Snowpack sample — Loveland Pass, Silver Plume, Colorado, USA (2/11/26, 12:00 PM MST)
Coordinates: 39.663, -105.886
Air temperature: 35 °F
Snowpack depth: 82 cm
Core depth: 10 cm
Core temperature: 15.8 °F
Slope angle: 13°, slope face: 12°
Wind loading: high
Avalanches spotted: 1
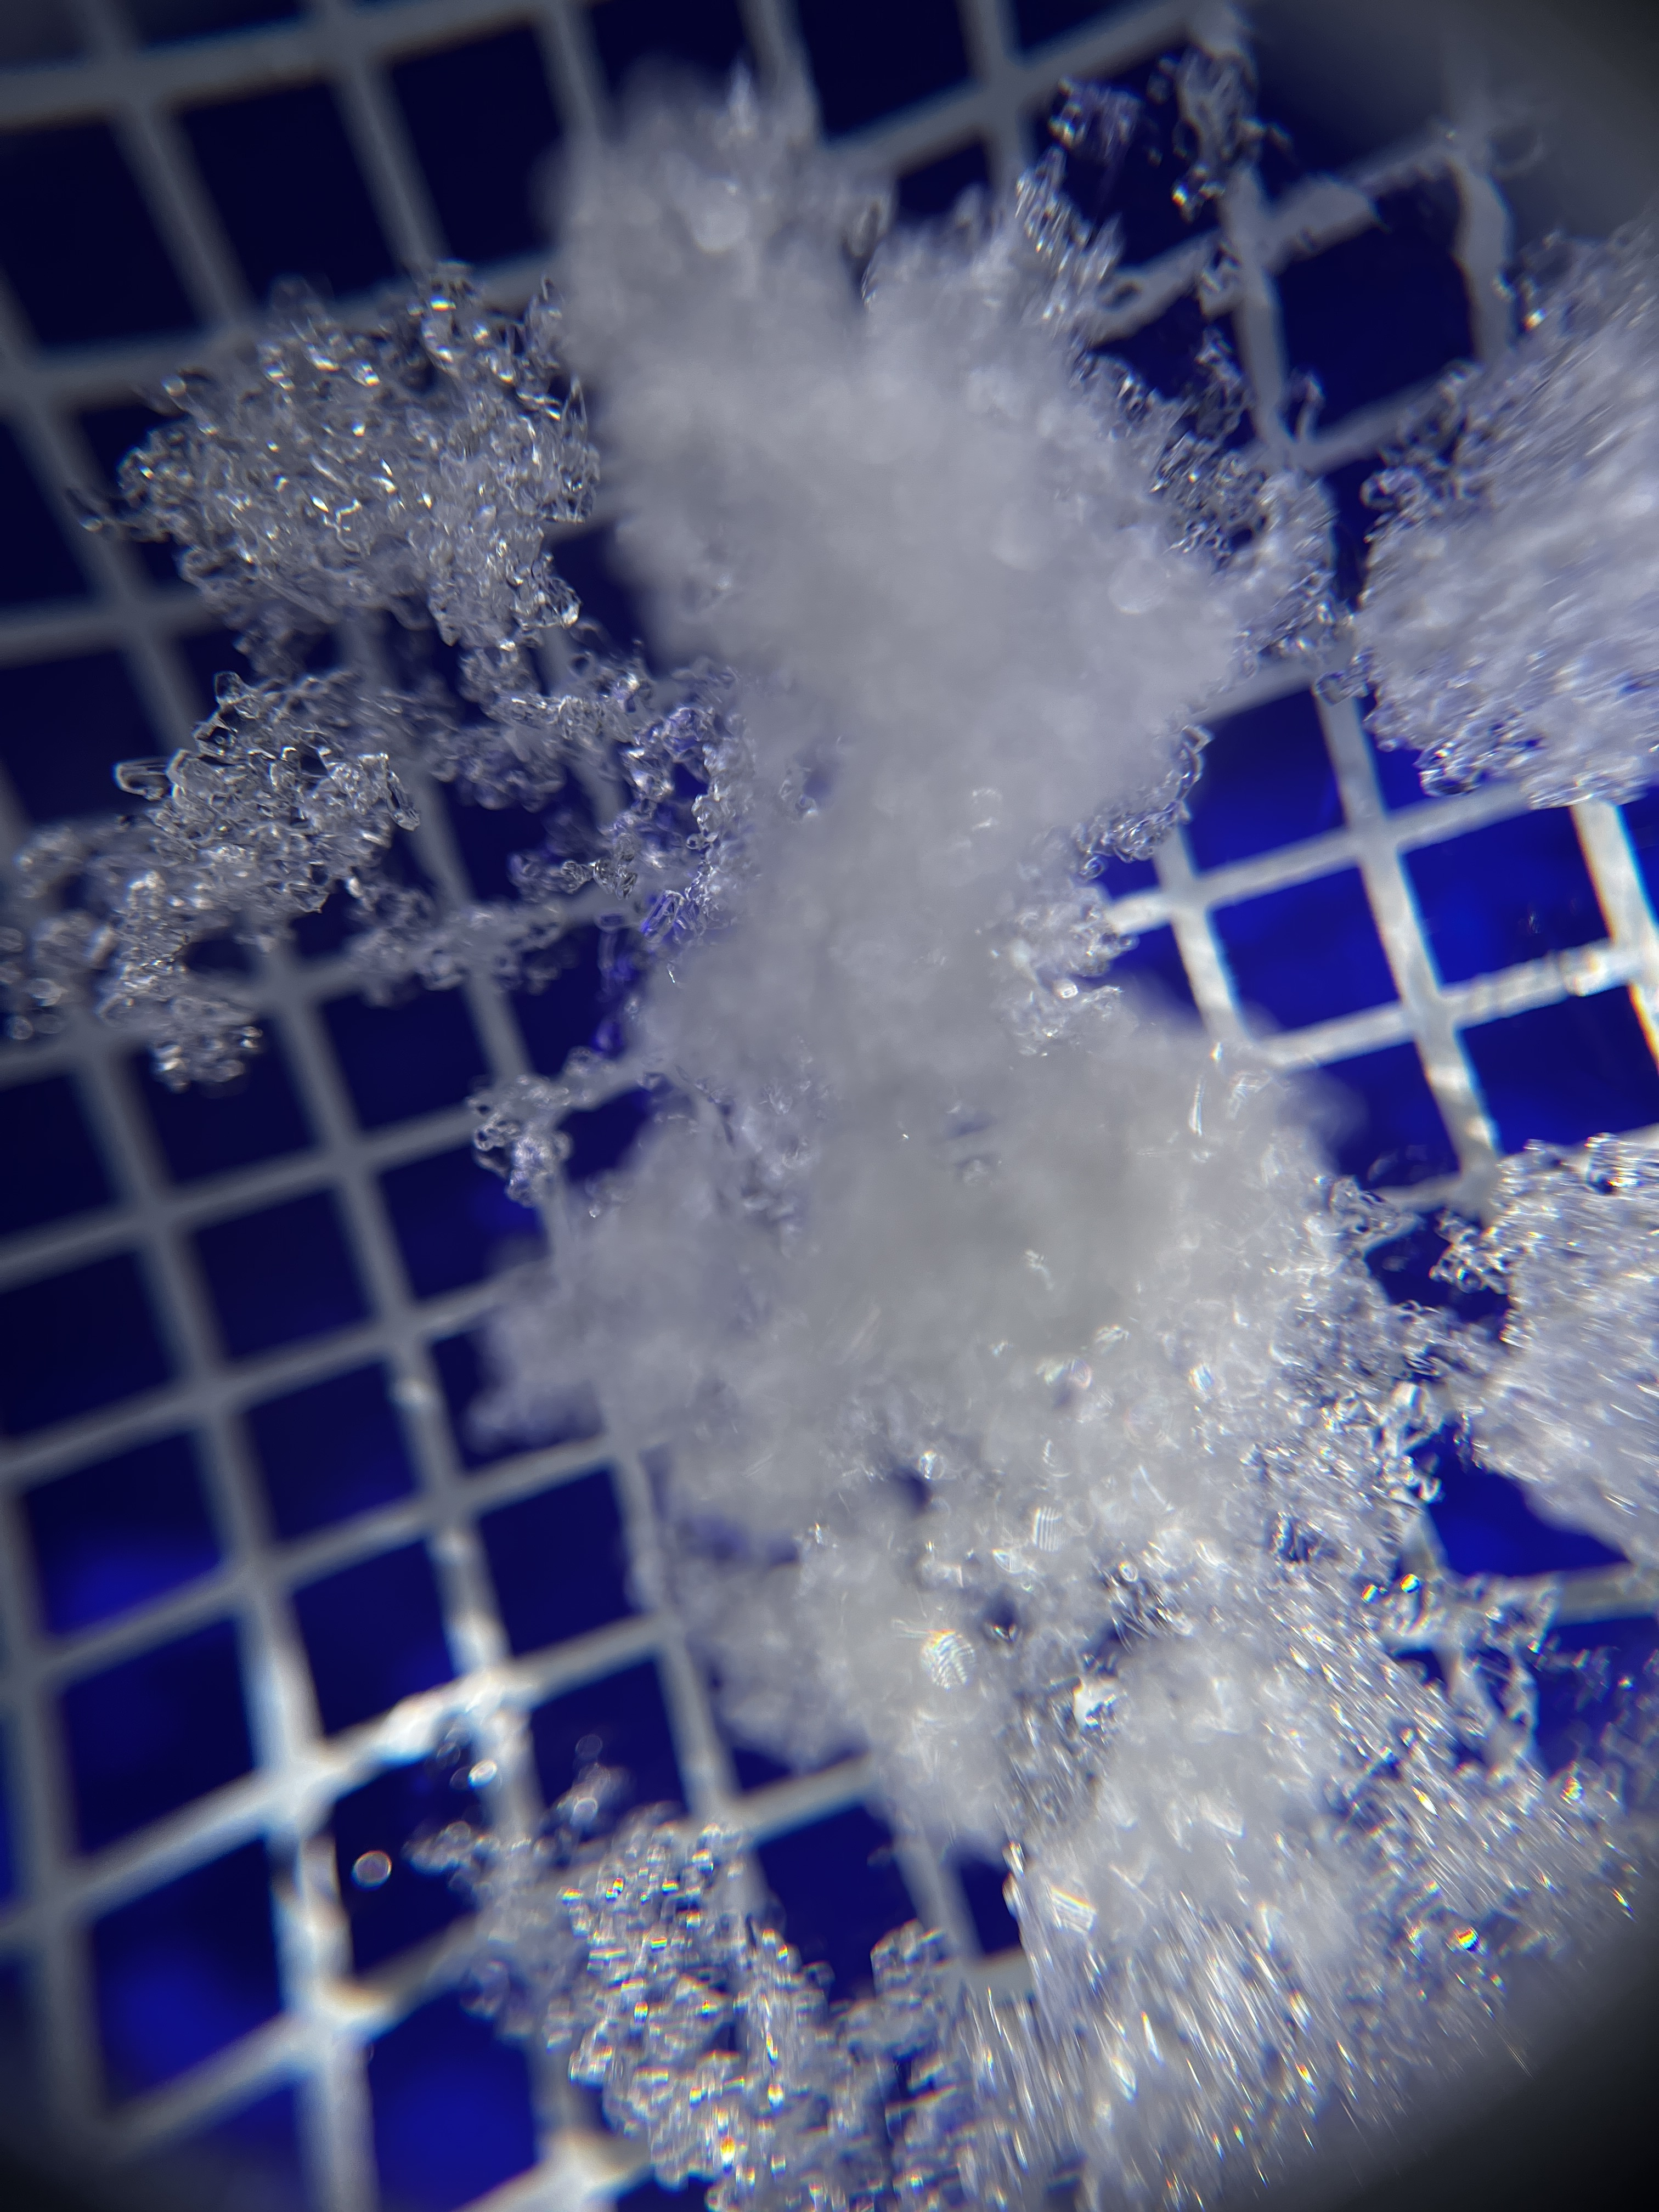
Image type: magnified_profile
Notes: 1 small avalanche spotted on the north side of the bowl, lots of wind loading